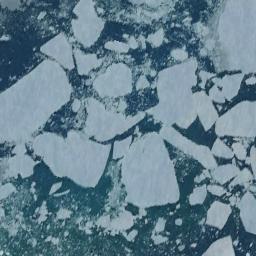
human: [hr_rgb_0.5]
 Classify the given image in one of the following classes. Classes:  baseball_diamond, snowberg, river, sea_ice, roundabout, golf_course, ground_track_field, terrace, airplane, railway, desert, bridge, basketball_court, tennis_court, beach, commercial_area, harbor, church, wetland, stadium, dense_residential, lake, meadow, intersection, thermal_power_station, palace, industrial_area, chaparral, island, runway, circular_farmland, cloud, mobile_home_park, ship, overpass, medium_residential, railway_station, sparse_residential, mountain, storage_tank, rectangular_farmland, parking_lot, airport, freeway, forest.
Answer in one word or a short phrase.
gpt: sea_ice